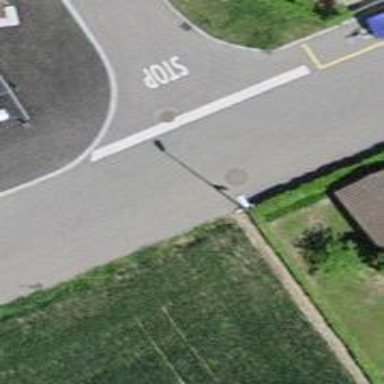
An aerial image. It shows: Residential road with asphalt surface and no sidewalk.